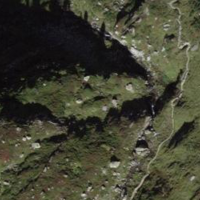
EUNIS habitat code: 23
Species observed at this site:
Linaria cannabina
Miramella alpina
Erebia euryale
Rupicapra rupicapra
Erebia pharte
Accipiter gentilis